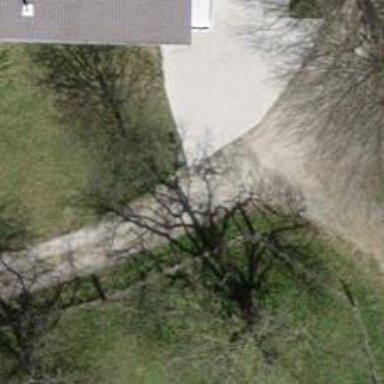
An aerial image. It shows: Paved service road.